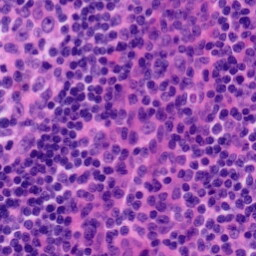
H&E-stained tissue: Tonsil